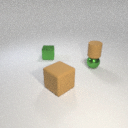
large brown rubber cube to the right of small green metal cube